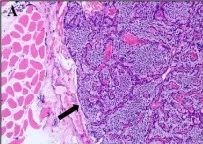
Pathological findings of ectopic parathyroid adenoma in the sternocleidomastoid muscle. (A) Image of hematoxylin-eosin (magnification, x50) showed the mass occurred in striated muscle tissue.
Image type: pathology (h&e)